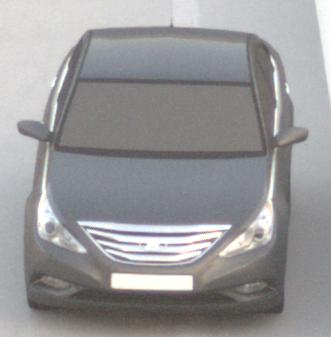
Make: Hyundai
Model: Sonata
Detailed model: Gen. 6 YF
Model produced from: 2009
Model produced until: 2016
Doors: 4
Color: gray
Road condition: dry road
Daytime: sunrise or sunset
Contrast: low contrast